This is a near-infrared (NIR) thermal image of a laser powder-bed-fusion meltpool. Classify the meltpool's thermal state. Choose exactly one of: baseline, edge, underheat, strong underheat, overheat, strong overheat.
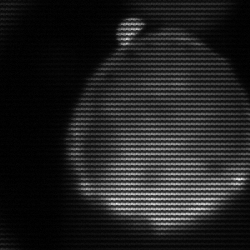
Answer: edge